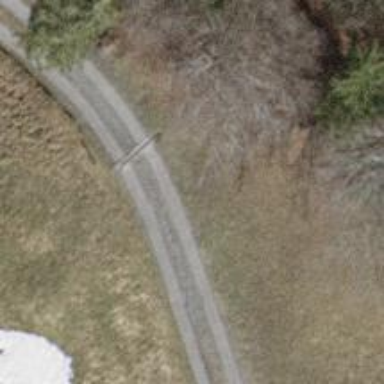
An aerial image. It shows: Gravel track with Grade 3 quality.